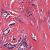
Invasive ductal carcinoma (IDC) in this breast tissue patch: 1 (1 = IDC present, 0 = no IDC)